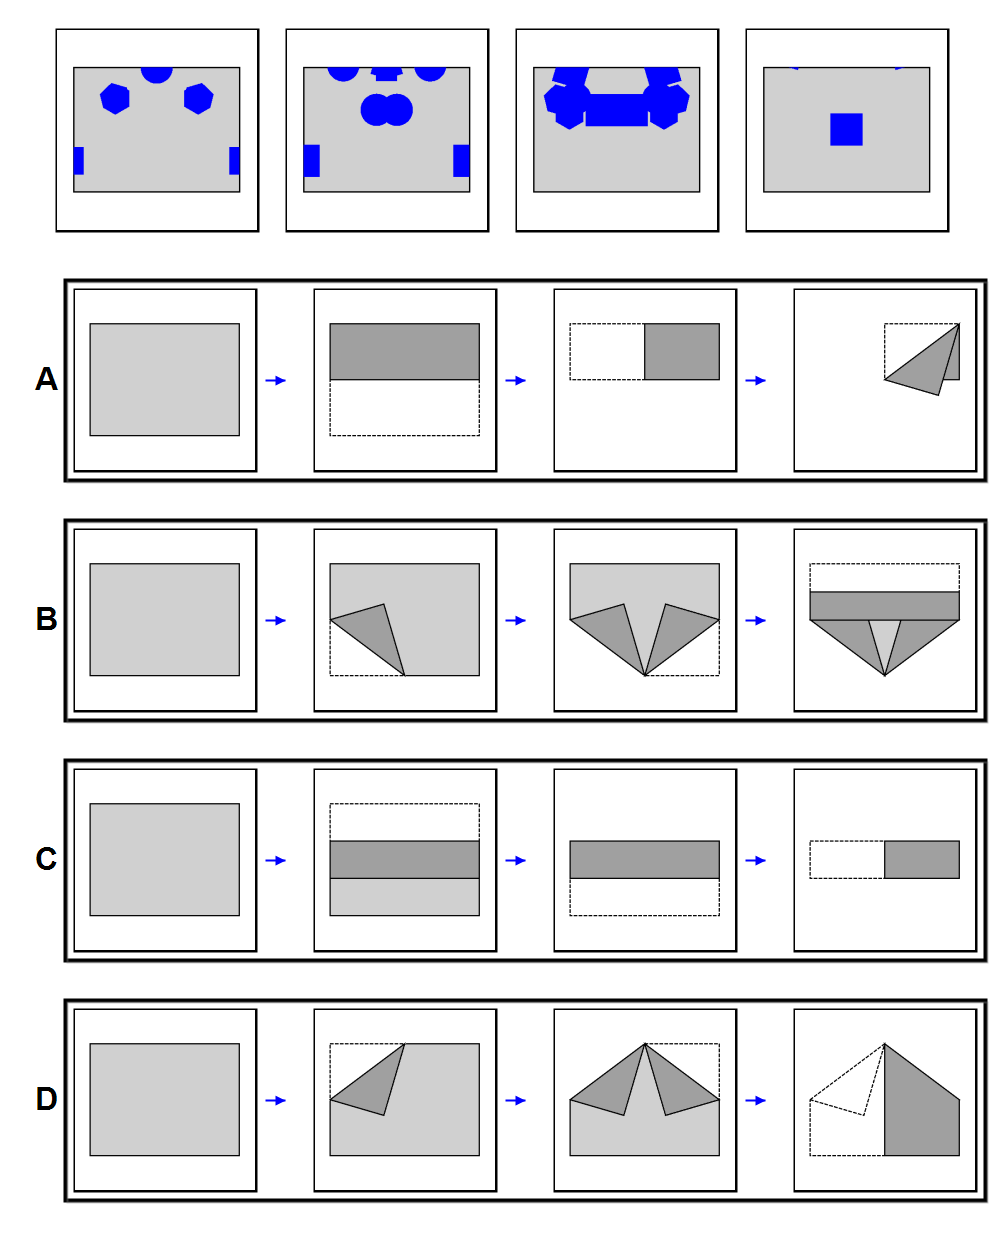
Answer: D